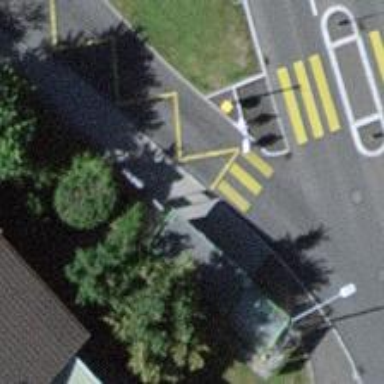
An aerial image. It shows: Asphalt platform for public transport.